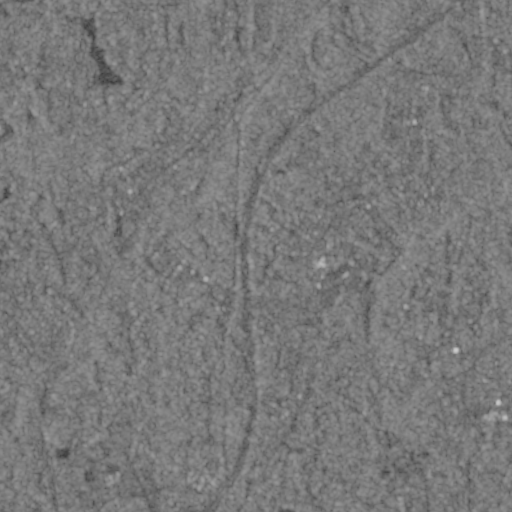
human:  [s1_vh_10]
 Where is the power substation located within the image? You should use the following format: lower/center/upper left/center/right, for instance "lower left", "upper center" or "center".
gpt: The power substation is located in the lower center of the image.
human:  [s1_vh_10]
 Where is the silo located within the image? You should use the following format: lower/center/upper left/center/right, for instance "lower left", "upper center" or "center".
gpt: The silo is located in the center left of the image.
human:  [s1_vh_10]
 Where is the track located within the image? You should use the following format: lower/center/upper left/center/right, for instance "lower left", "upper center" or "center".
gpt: The track is located in the center right of the image.
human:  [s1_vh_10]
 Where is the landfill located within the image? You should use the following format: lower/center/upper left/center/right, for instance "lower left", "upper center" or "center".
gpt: There is no landfill in the image.

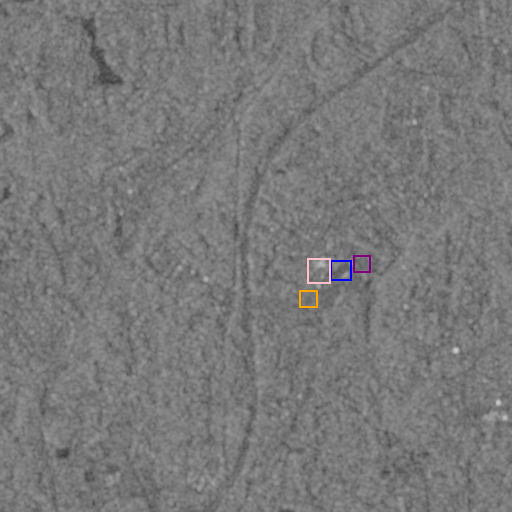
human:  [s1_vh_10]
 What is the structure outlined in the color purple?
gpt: The structure outlined in purple is a park.
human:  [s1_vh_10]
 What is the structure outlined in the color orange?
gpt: The structure outlined in orange is a parking lot.
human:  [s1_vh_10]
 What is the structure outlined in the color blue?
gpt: The structure outlined in blue is a track.
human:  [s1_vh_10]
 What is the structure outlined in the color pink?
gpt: The structure outlined in pink is a building.
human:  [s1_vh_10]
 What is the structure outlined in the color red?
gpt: There is no red outline.